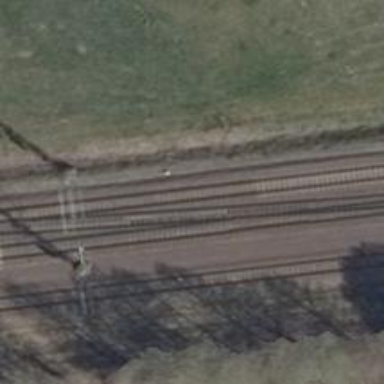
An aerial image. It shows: Railway switch.